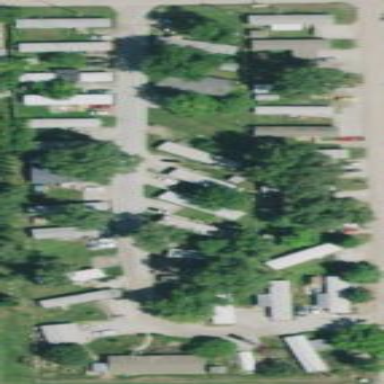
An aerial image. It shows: Residential area known as trailer park.